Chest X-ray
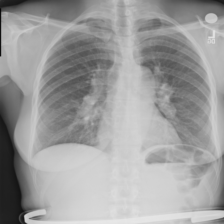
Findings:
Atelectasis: negative
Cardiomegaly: negative
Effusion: negative
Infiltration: negative
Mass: negative
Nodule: negative
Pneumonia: negative
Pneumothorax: negative
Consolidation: negative
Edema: negative
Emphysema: negative
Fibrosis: negative
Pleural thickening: negative
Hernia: negative